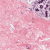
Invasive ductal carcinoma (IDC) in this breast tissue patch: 0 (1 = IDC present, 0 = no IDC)